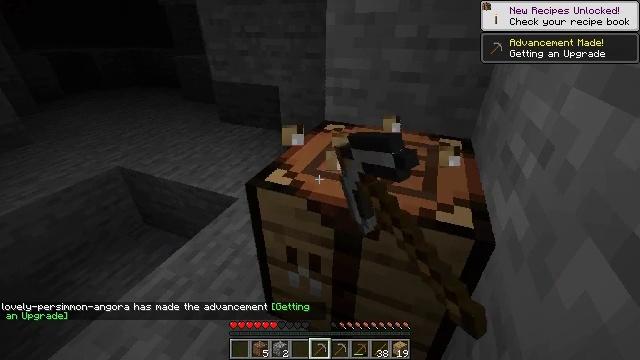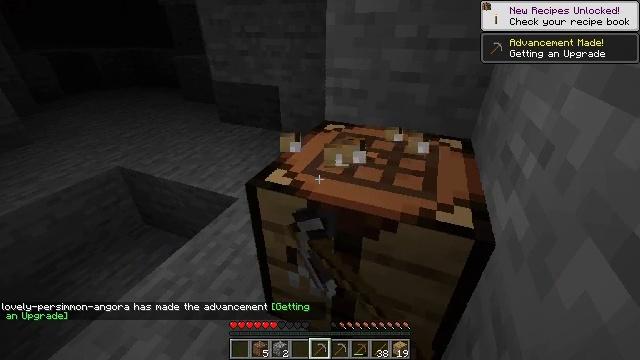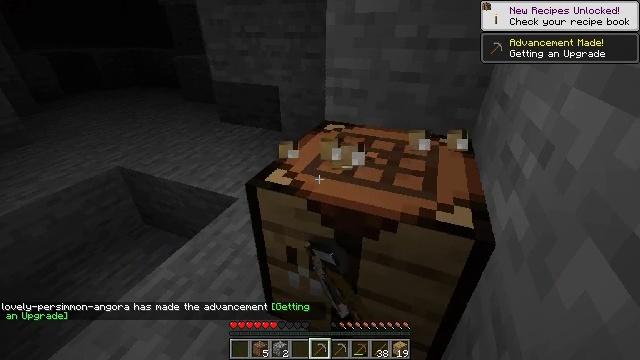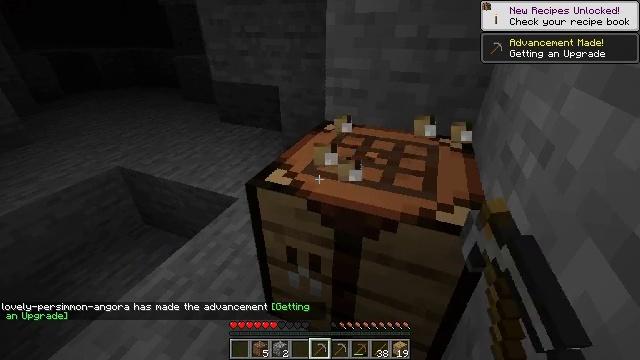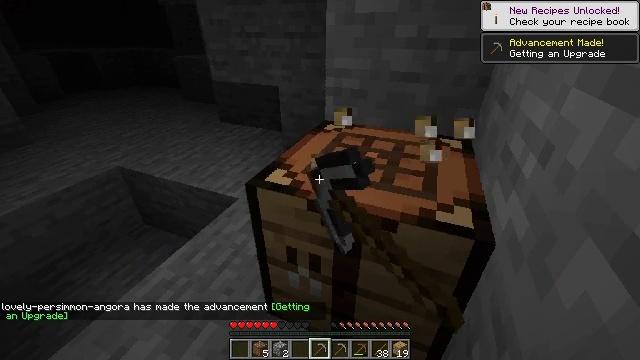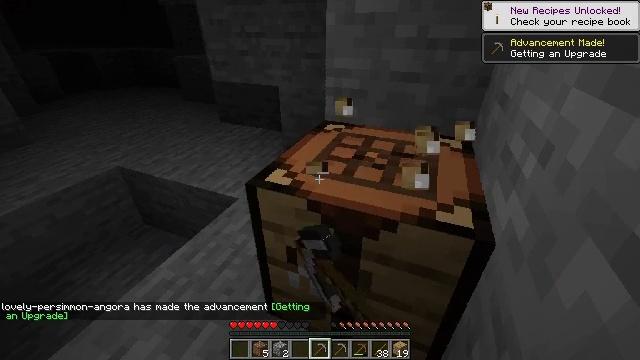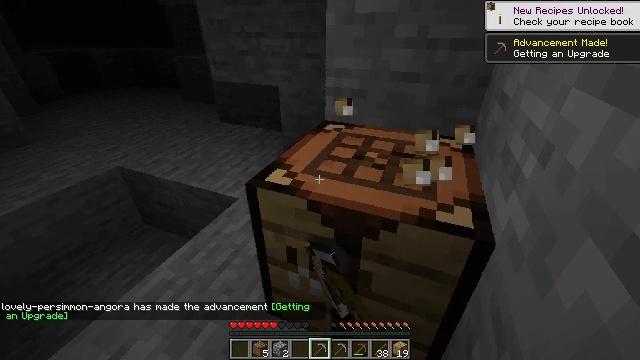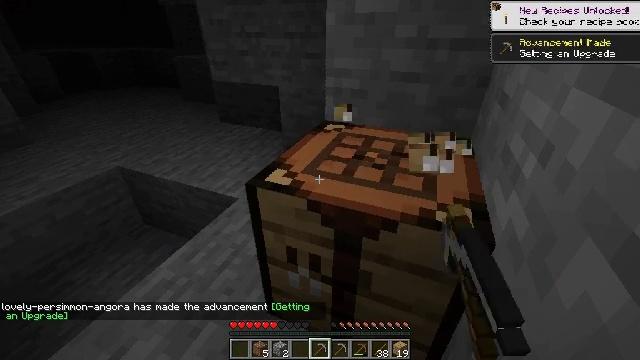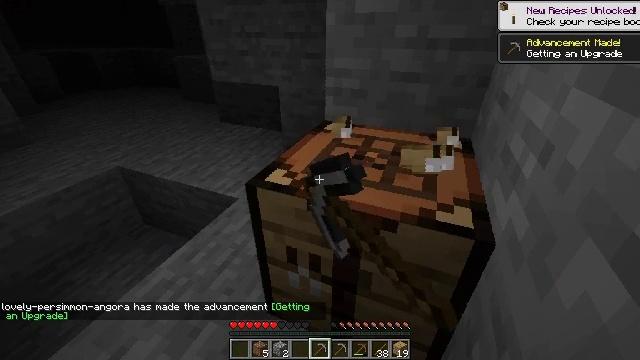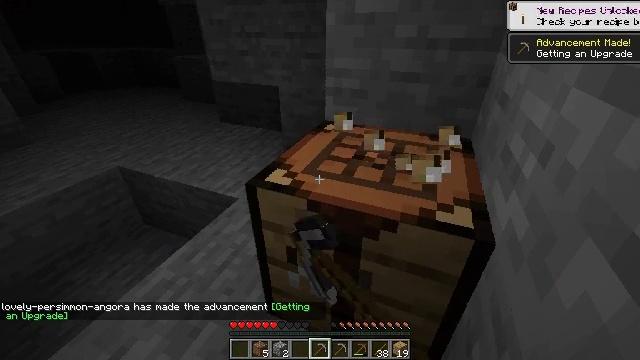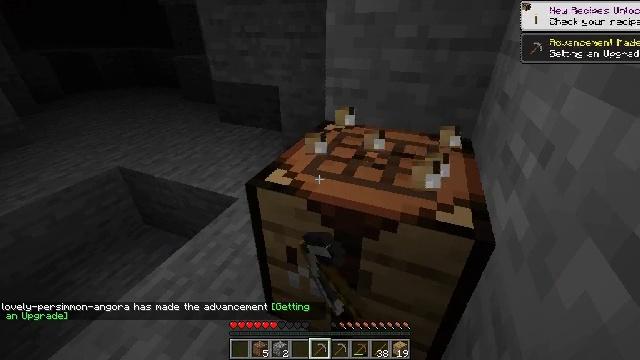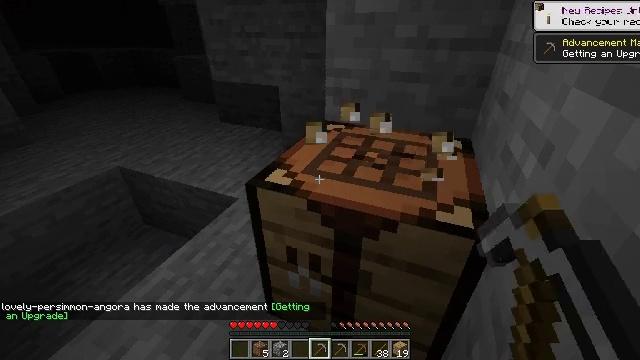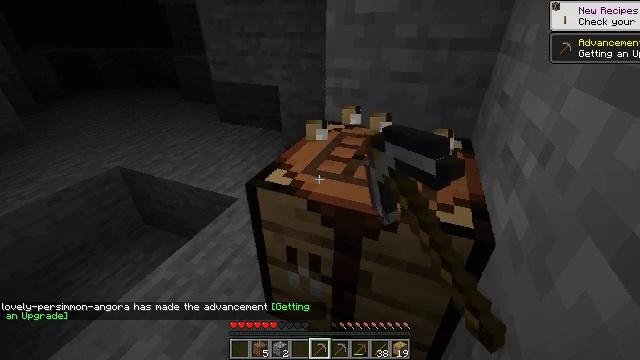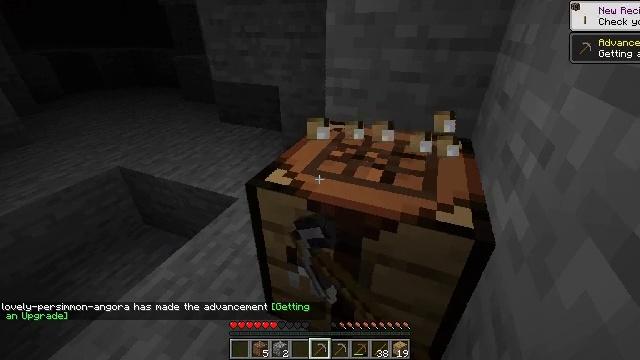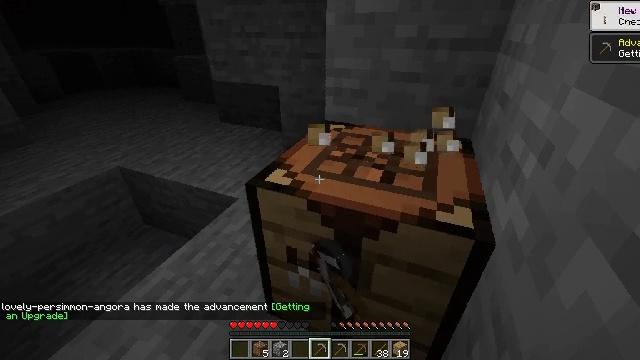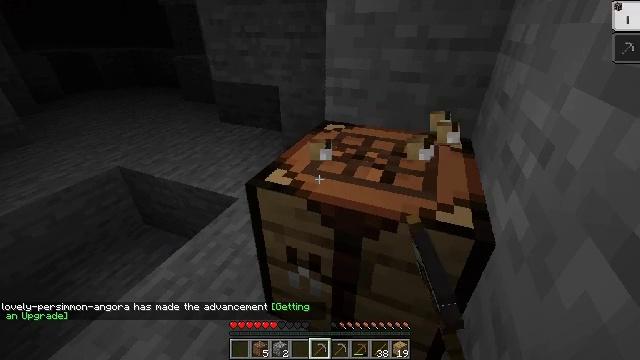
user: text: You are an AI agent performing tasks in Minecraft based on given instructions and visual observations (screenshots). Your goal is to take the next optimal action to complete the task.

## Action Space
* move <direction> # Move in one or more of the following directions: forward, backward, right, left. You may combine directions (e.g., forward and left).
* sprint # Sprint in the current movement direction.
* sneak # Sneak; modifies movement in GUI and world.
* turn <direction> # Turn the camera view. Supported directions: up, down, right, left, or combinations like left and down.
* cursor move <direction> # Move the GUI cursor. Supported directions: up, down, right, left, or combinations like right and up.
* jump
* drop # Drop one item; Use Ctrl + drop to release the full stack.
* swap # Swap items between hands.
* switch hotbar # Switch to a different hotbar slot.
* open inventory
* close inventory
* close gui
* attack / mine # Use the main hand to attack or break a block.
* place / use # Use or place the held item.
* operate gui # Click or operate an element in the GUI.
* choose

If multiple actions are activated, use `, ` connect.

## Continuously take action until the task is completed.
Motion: motion action
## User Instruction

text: Get the crafting table into the inventory.
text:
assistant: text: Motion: attack / mine
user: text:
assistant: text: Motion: attack / mine
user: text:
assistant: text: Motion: attack / mine
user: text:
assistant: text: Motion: attack / mine
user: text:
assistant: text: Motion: attack / mine
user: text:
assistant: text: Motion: attack / mine
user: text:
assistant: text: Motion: attack / mine
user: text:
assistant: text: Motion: attack / mine
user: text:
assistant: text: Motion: attack / mine
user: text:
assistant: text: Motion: attack / mine
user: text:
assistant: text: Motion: attack / mine
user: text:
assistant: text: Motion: attack / mine
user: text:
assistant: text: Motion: attack / mine
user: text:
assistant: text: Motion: attack / mine
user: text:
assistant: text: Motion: attack / mine
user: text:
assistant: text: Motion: attack / mine
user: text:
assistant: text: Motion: attack / mine
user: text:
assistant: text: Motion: attack / mine
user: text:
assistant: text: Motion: attack / mine
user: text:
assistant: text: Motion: attack / mine
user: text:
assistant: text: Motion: attack / mine
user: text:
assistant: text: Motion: attack / mine
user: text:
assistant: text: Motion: attack / mine
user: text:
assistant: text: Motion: attack / mine
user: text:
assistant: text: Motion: attack / mine
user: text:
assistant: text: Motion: attack / mine
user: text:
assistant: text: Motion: attack / mine
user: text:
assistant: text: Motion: attack / mine
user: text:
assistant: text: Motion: attack / mine
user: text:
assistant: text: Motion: attack / mine